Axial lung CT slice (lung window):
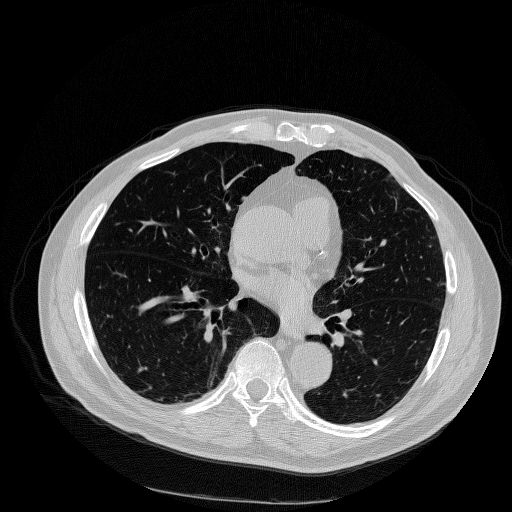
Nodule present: no